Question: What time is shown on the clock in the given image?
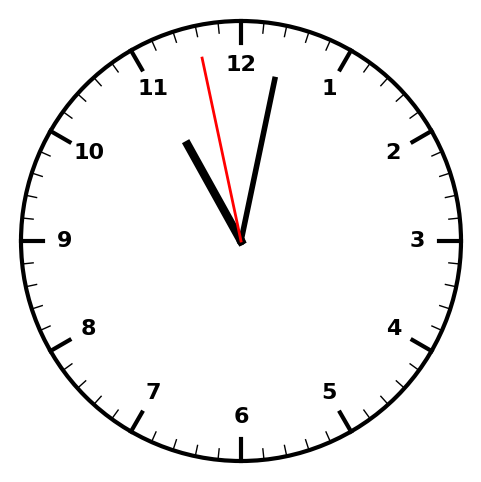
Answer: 11:01:58